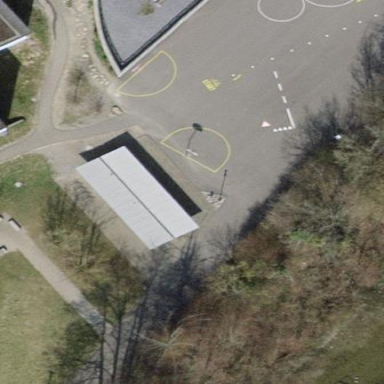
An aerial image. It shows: Bicycle parking facility.